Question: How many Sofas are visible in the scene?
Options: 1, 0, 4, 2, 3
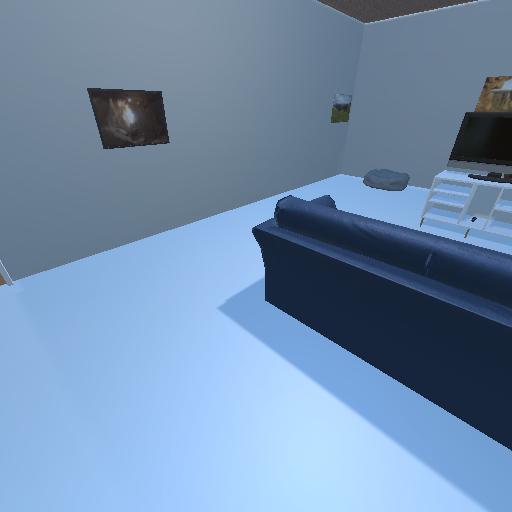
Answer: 1